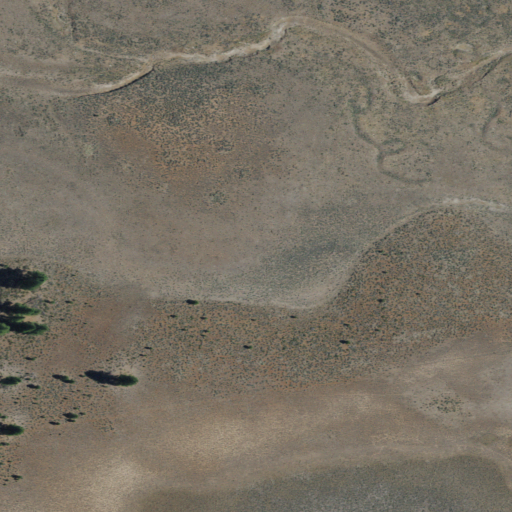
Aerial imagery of plain(s) in California named McCoy Flat containing shrub and woody wetlands